Interaction volume radius: 10 \u00c5
Interaction volume height: 25 \u00c5
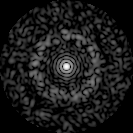
Disorder parameter: 0.8415